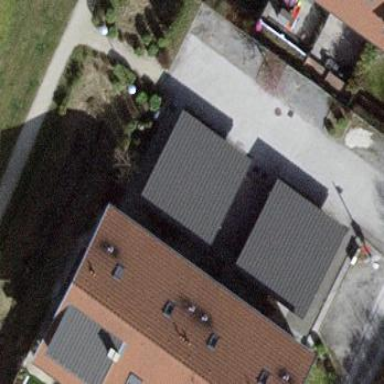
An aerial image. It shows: Group of garages.